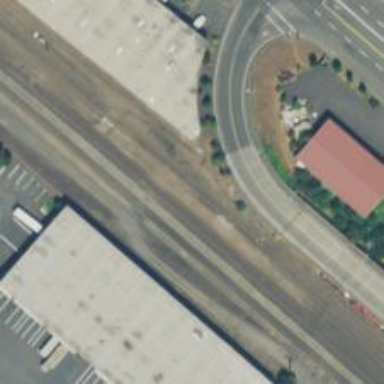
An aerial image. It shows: Railway siding with rails.